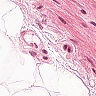
Metastatic tissue present: no